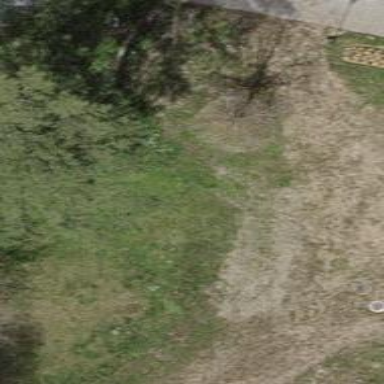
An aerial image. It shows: Evergreen needle-leaved tree.